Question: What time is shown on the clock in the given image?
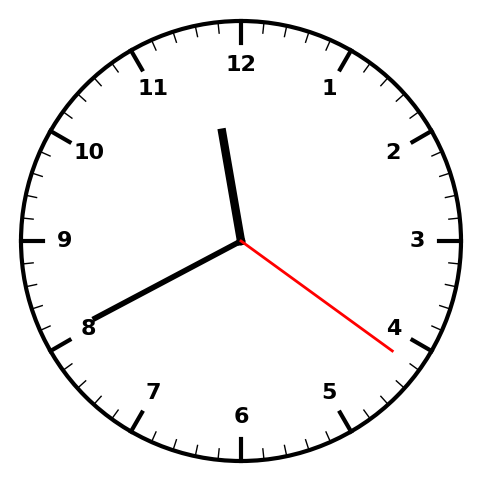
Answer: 11:40:21